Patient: sex M, age 62
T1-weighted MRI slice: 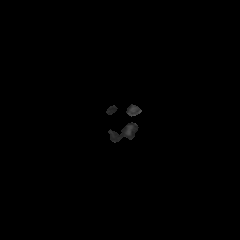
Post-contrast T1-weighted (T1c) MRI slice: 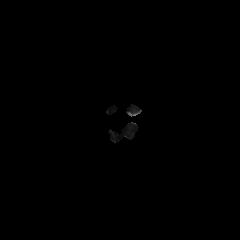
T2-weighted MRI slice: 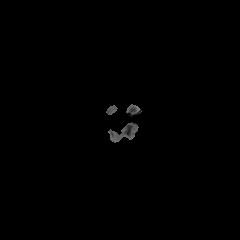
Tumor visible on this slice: no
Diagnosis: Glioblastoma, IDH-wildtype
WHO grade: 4